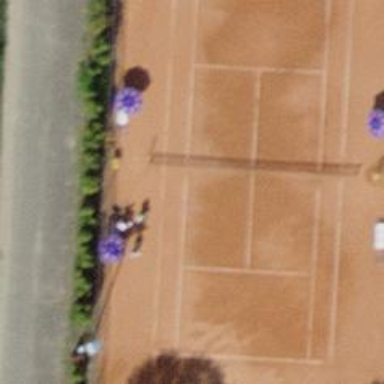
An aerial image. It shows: Tennis court on the leisure land pitch.